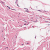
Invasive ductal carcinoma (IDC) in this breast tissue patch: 0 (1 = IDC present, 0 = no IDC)